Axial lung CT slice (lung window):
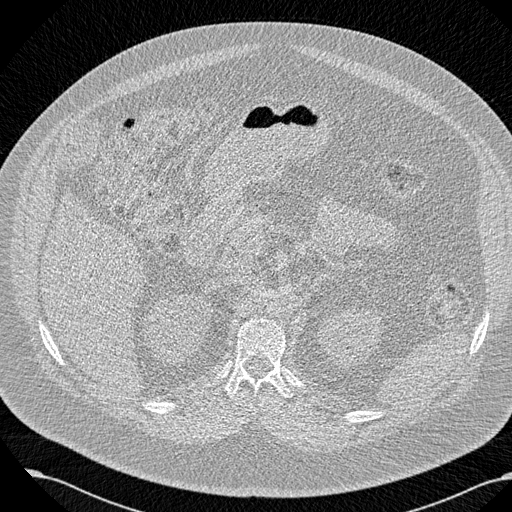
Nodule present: no